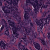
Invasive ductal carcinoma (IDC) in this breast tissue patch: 1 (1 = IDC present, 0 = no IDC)